Field crop: tomato
Growth stage: 1
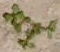
Species: portulaca